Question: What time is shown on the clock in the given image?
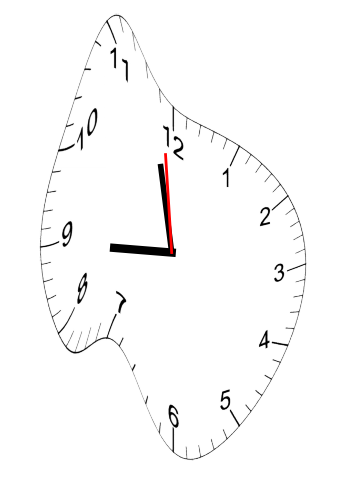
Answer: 08:57:59